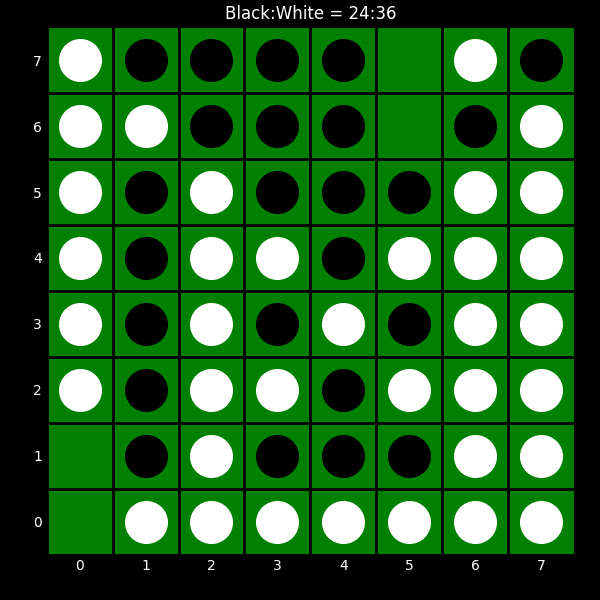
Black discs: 24
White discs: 36